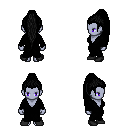
a pixel art fantasy rpg character, female body template, dark elf, purple skin, black robe, magenta pants, black extra-long topknot hairstyle, black shoes, four views (front, back, left, right), 2x2 character sprite sheet, small pixel art, hard edges, no anti-aliasing